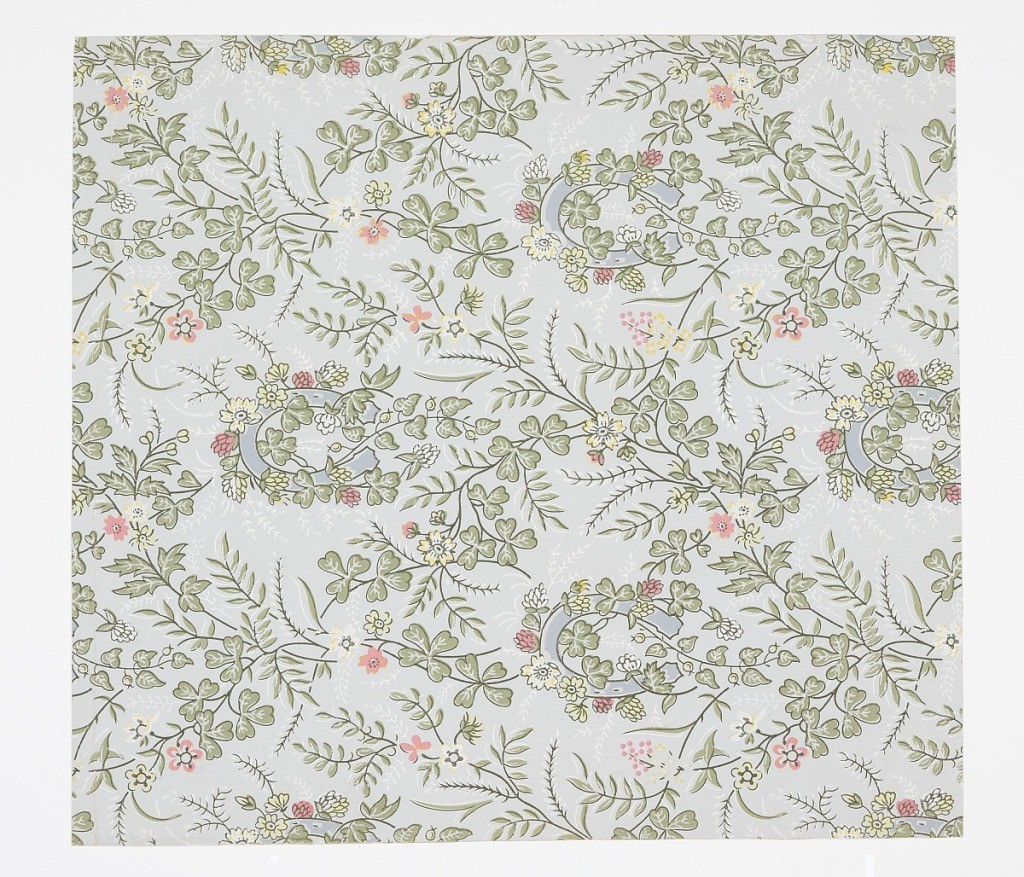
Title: Sidewall
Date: ca. 1880
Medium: Machine-printed paper
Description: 1970-26-4-cdd: Aesthetic or Anglo-Japanesque pattern with overlap...;     1970-26-4-cy: Rustic pattern of sprigs of flowering vines floati...